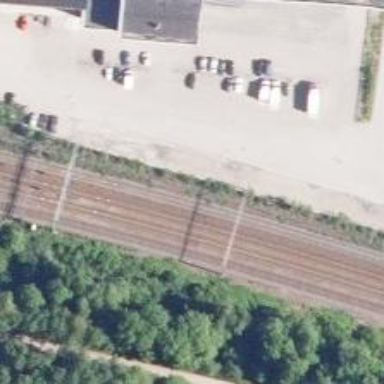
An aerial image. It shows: Railway with continuous electrified contact lines.